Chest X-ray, AP view. Patient: 65 years old, sex F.
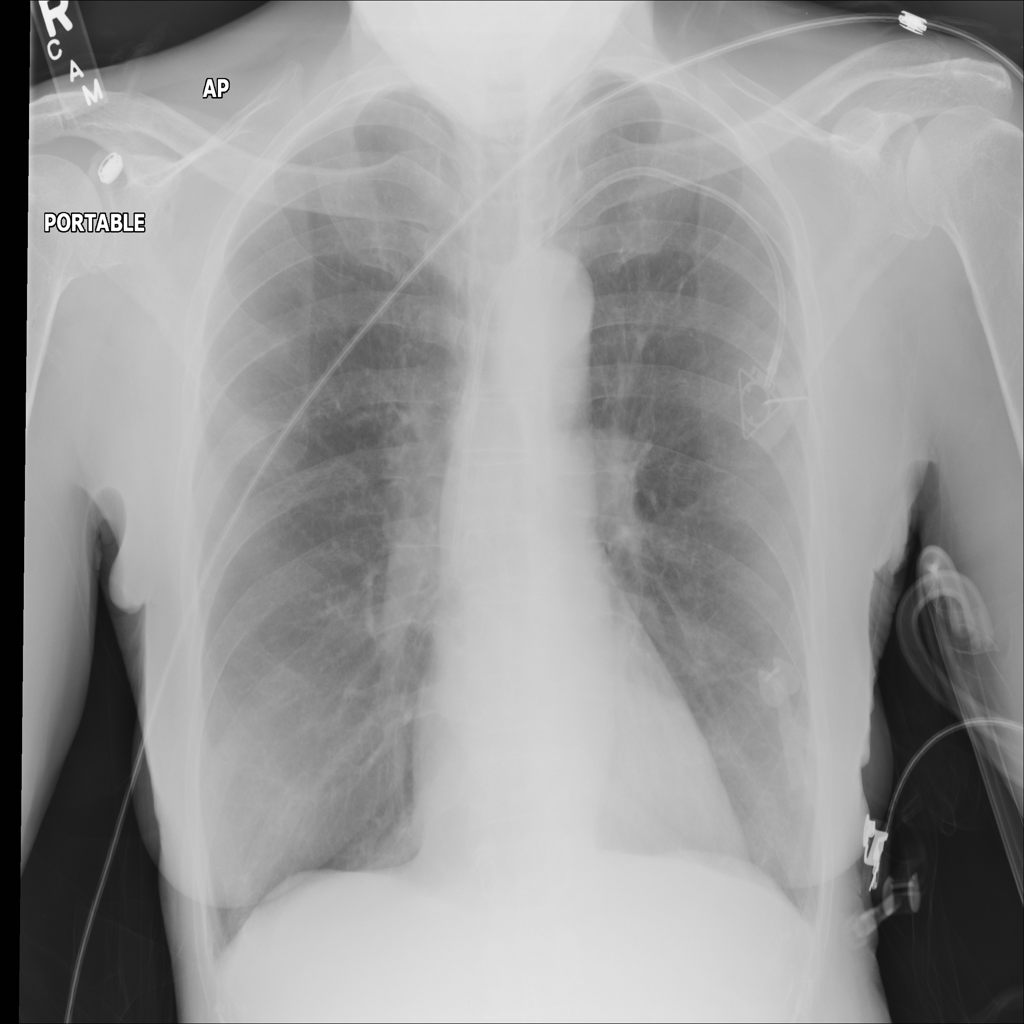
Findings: No Finding